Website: bh-photo
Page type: receipt
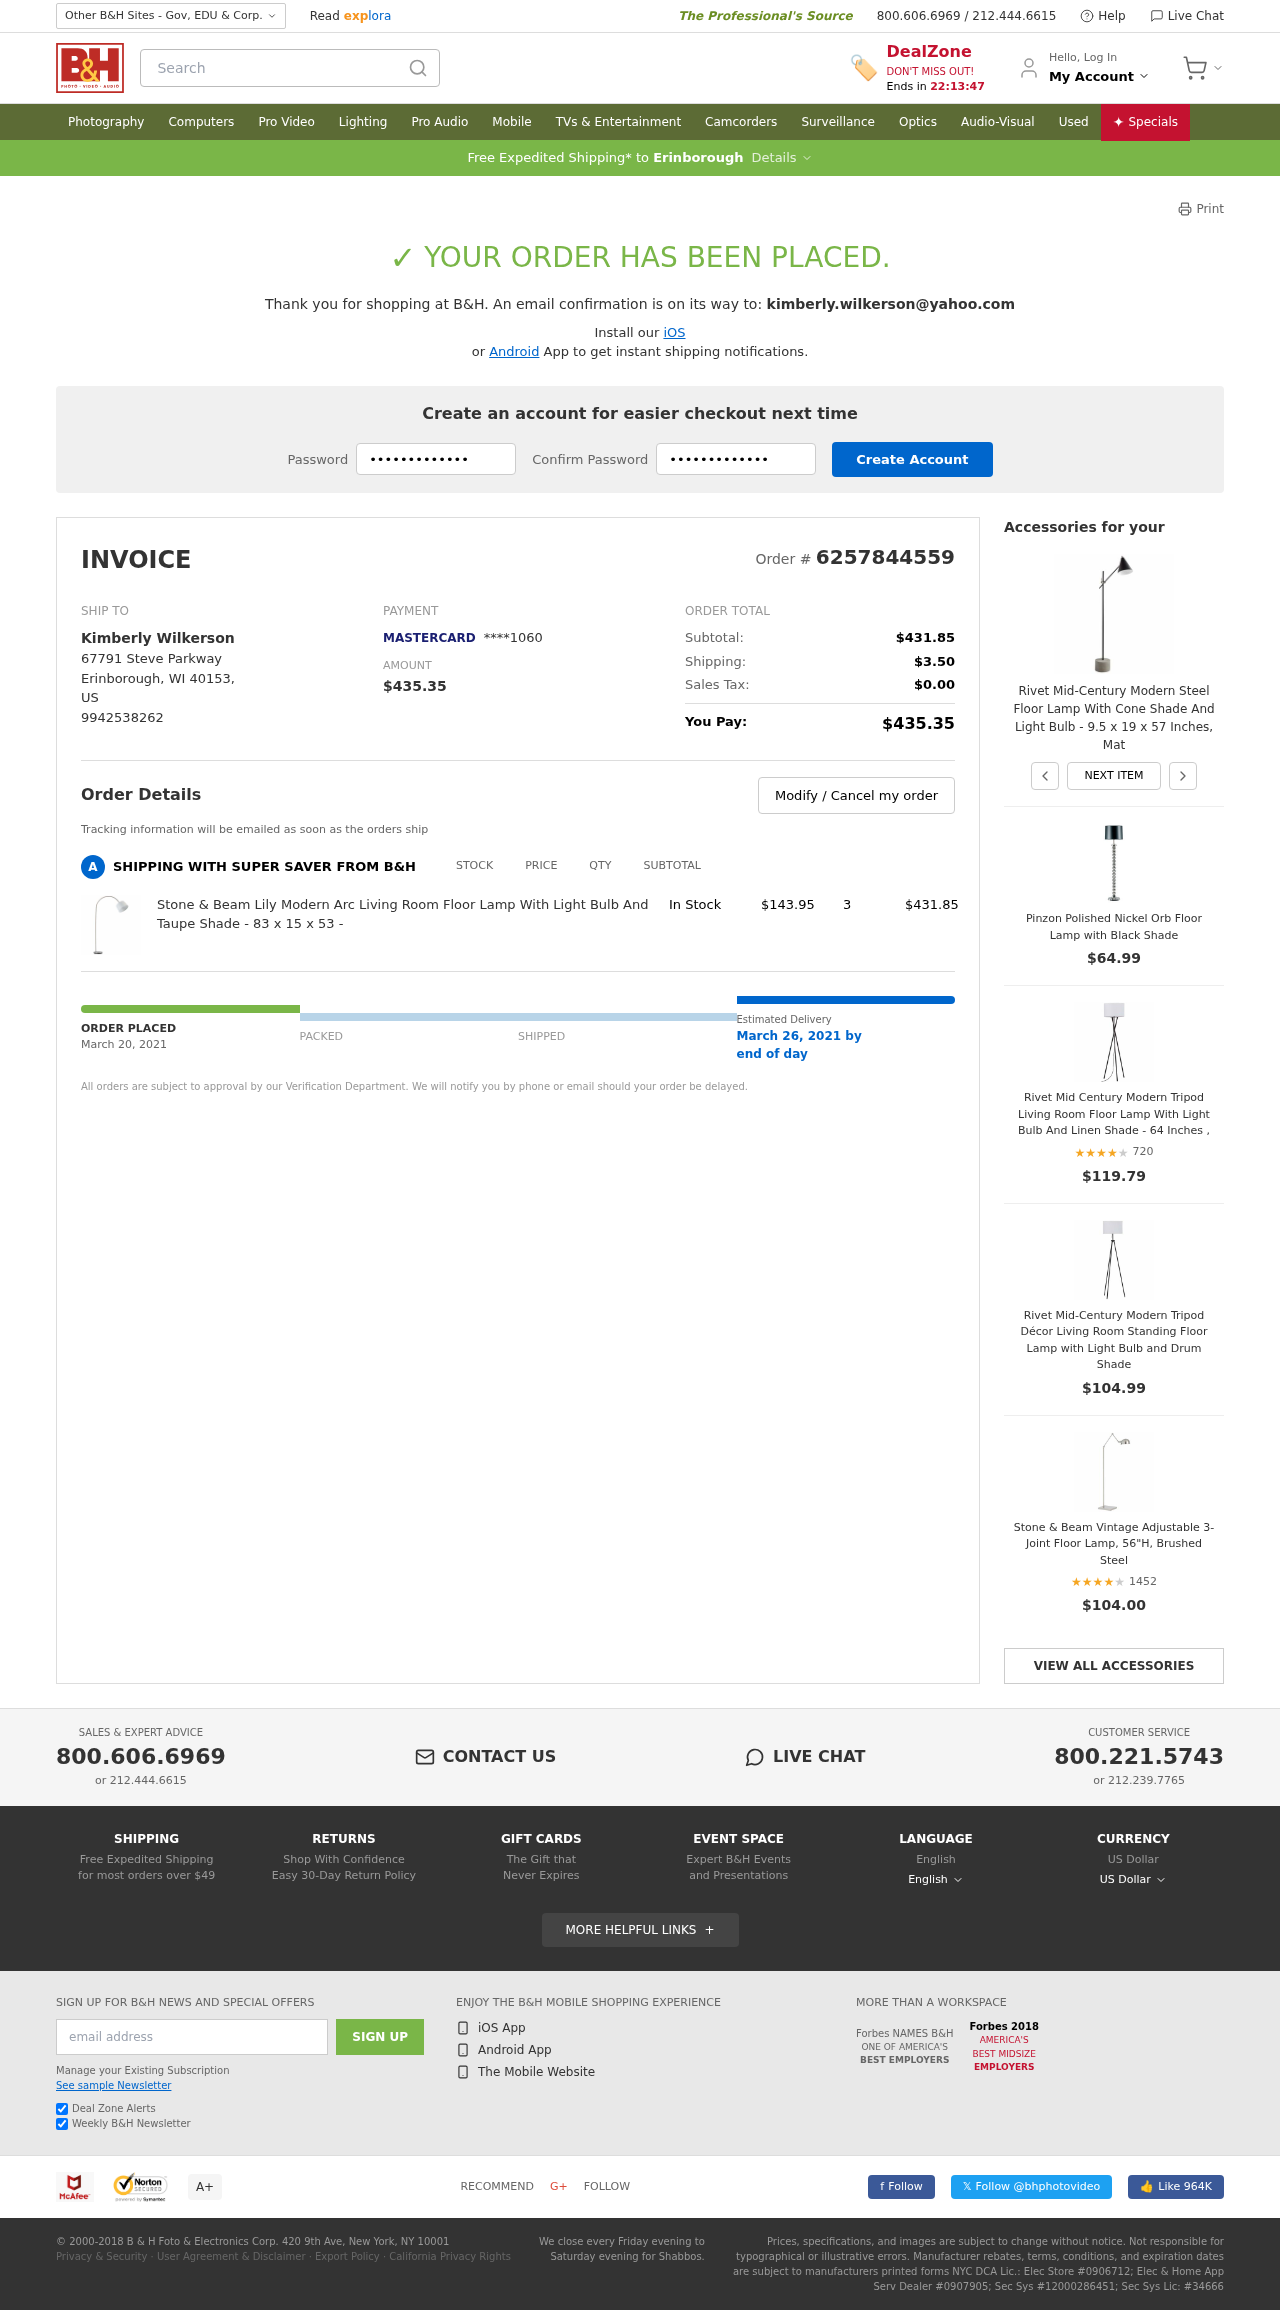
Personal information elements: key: PII_CARD_LAST4
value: ****1060
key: PII_CARD_TYPE
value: MASTERCARD
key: PII_CITY
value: Erinborough
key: PII_COUNTRY_CODE
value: US
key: PII_EMAIL
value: kimberly.wilkerson@yahoo.com
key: PII_FULLNAME
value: Kimberly Wilkerson
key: PII_PHONE
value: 9942538262
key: PII_POSTCODE
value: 40153
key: PII_STATE_ABBR
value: WI
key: PII_STREET
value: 67791 Steve Parkway
Product elements: key: PRODUCT1_NAME
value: Stone & Beam Lily Modern Arc Living Room Floor Lamp With Light Bulb And Taupe Shade - 83 x 15 x 53 -
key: PRODUCT1_PRICE
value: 143.95
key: PRODUCT1_QUANTITY
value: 3
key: PRODUCT2_NAME
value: Rivet Mid-Century Modern Steel Floor Lamp With Cone Shade And Light Bulb - 9.5 x 19 x 57 Inches, Mat
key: PRODUCT3_NAME
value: Pinzon Polished Nickel Orb Floor Lamp with Black Shade
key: PRODUCT3_PRICE
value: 64.99
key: PRODUCT4_NAME
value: Rivet Mid Century Modern Tripod Living Room Floor Lamp With Light Bulb And Linen Shade - 64 Inches ,
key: PRODUCT4_NUM_RATINGS
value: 720
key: PRODUCT4_PRICE
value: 119.79
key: PRODUCT4_RATING
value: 4.4
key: PRODUCT5_NAME
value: Rivet Mid-Century Modern Tripod Décor Living Room Standing Floor Lamp with Light Bulb and Drum Shade
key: PRODUCT5_PRICE
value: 104.99
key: PRODUCT6_NAME
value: Stone & Beam Vintage Adjustable 3-Joint Floor Lamp, 56"H, Brushed Steel
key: PRODUCT6_NUM_RATINGS
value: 1452
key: PRODUCT6_PRICE
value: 104
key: PRODUCT6_RATING
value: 3.6
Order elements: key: ORDER_ID
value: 6257844559
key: ORDER_TOTAL
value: $435.35
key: ORDER_SUBTOTAL
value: $431.85
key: ORDER_SHIPPING_COST
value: $3.50
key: ORDER_TAX
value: $0.00
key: ORDER_DATE
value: March 20, 2021
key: ORDER_DELIVERY_DATE
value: March 26, 2021 by
Search elements: key: HEADER_SEARCH
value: Search